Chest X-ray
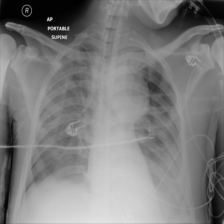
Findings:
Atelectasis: negative
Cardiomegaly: negative
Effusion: positive
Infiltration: negative
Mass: positive
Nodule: negative
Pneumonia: negative
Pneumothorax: negative
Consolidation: positive
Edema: negative
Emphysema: negative
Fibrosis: negative
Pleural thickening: negative
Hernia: negative